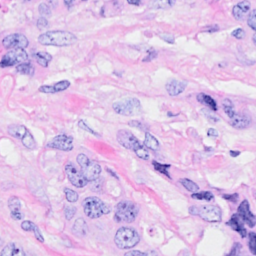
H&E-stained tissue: Breast